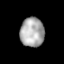
Tissue: lung
Cell type: Epithelial cells
Senescence score: 0.1453
Nuclear area (px): 693
Mean DAPI intensity: 170.641